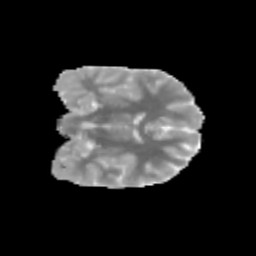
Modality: MD
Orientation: coronal
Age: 14
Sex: female
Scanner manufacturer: siemens
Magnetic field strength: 3 T
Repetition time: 3.8 s
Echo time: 0.07 s